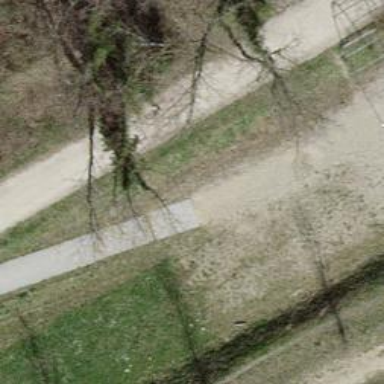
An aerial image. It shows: Compacted track with grade 5 track type.